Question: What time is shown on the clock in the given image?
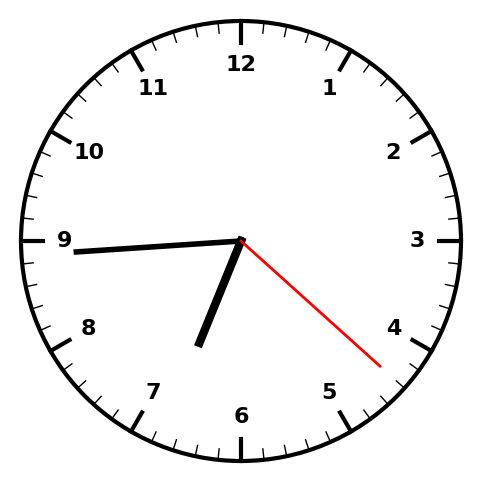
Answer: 06:44:22